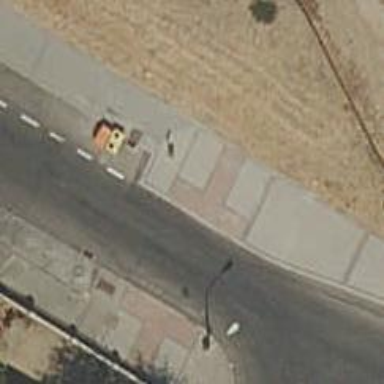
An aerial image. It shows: Zebra crossing on the road.